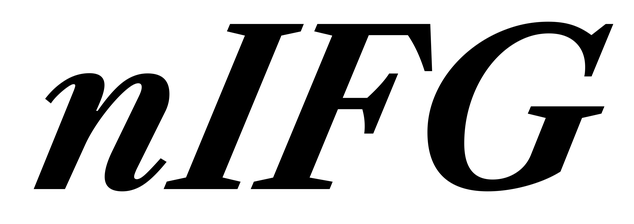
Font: LibreCaslonText-Italic_Bold_Italic